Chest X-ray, AP view. Patient: 70 years old, sex F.
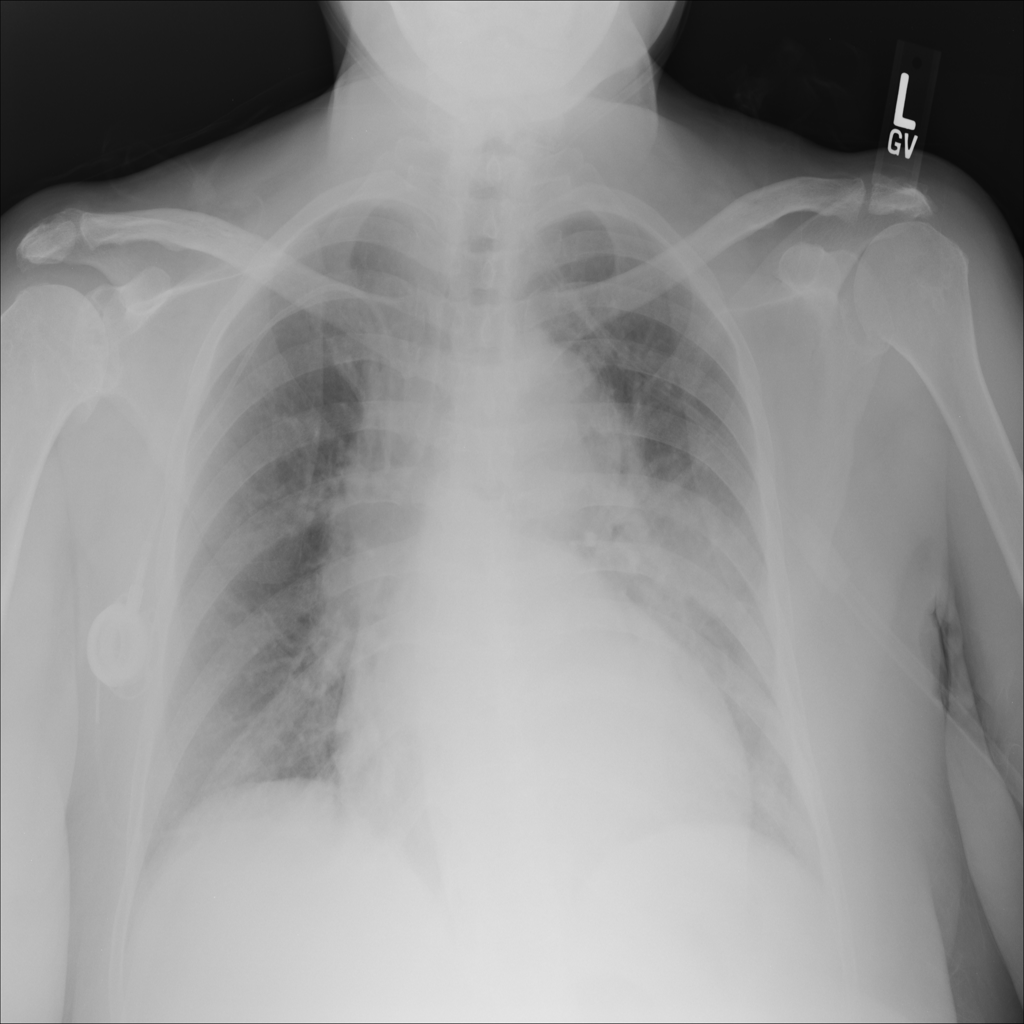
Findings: Cardiomegaly, Pneumonia